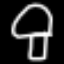
Label: mushroom